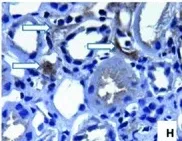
H: Immunohistochemistry for leukocyte chemotactic factor 2 (LECT2) (arrows) in interstitial Congo red-positive infiltrates (original magnification x 200).
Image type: pathology (immunostaining)